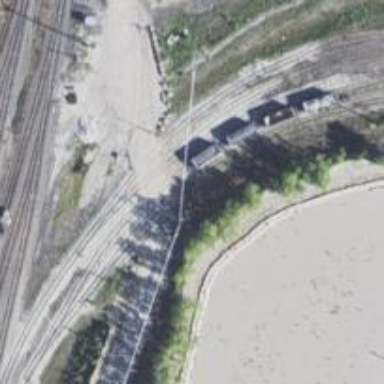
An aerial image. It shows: Level crossing along the railway.